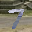
Label: 7